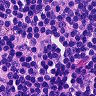
Metastatic tissue present: no